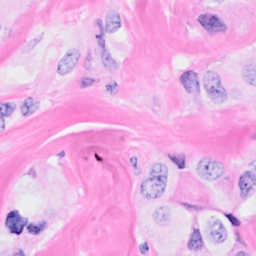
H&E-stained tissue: Breast